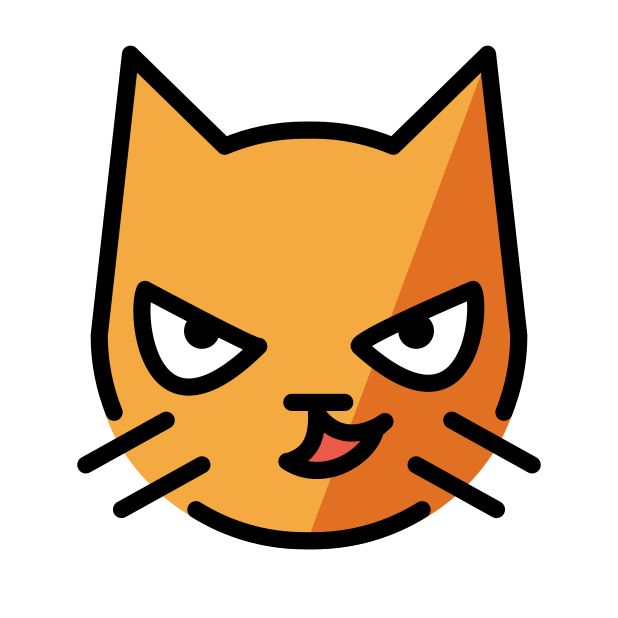
Emoji: 😼
Name: cat face with wry smile
Unicode: 0x1f63c